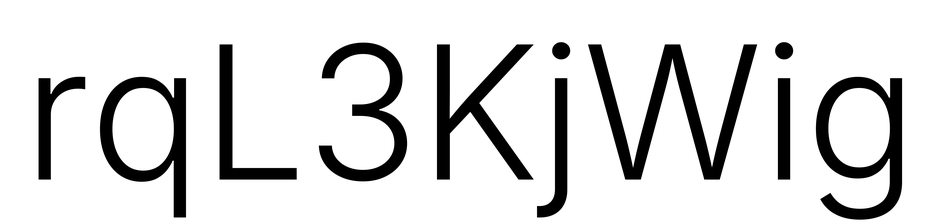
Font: Inter_Light